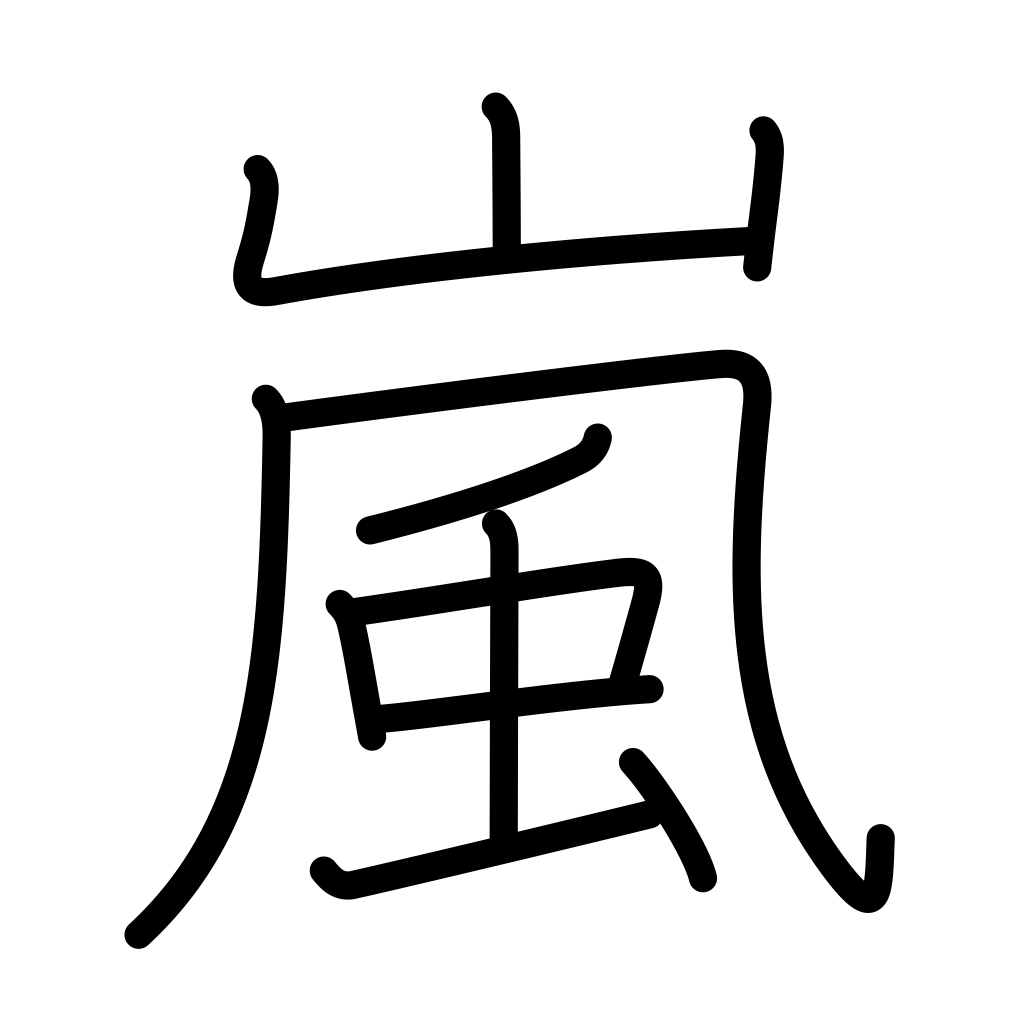
Meaning: storm, tempest